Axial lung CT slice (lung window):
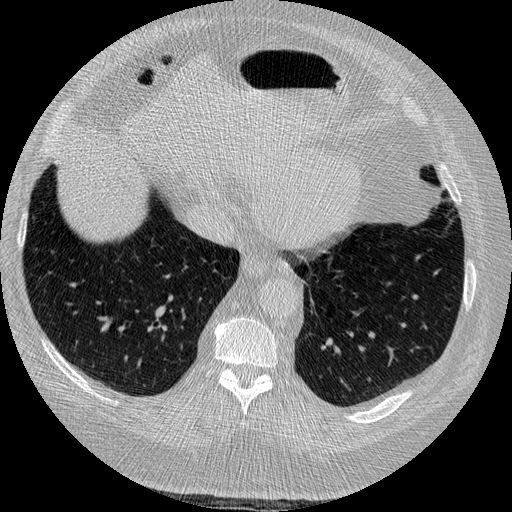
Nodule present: no